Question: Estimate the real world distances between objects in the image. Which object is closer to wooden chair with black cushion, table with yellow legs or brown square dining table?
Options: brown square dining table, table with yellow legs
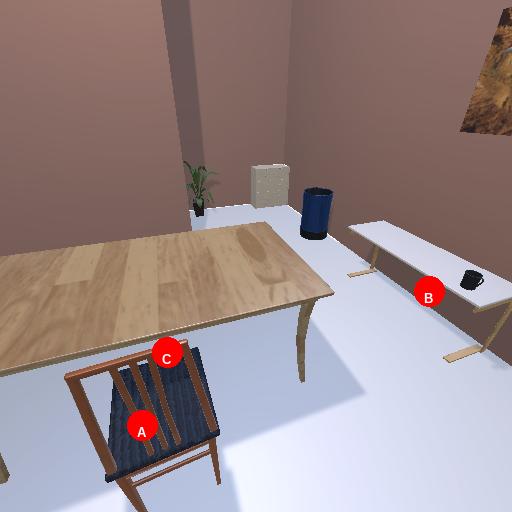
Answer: brown square dining table